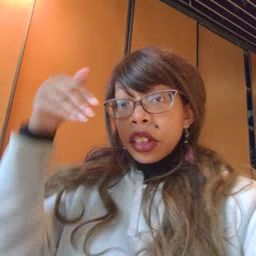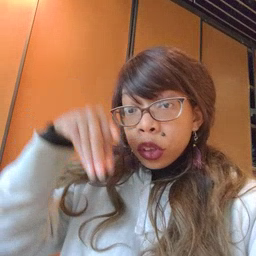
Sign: into